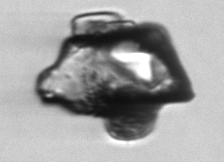
Label: Delphineis